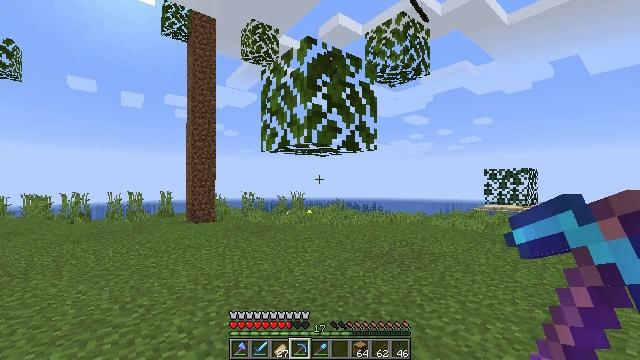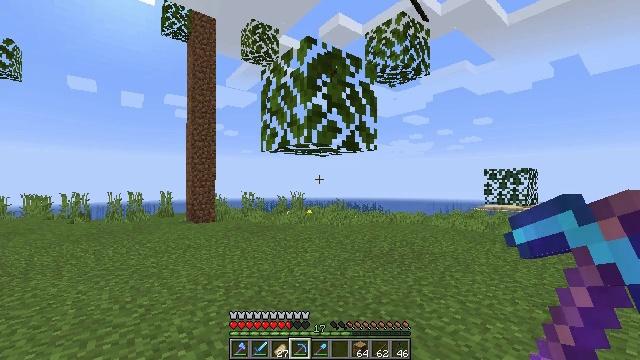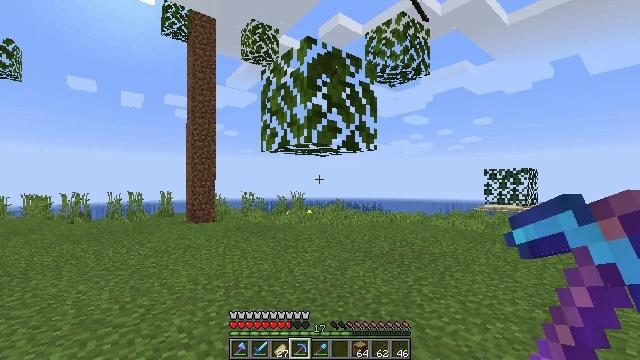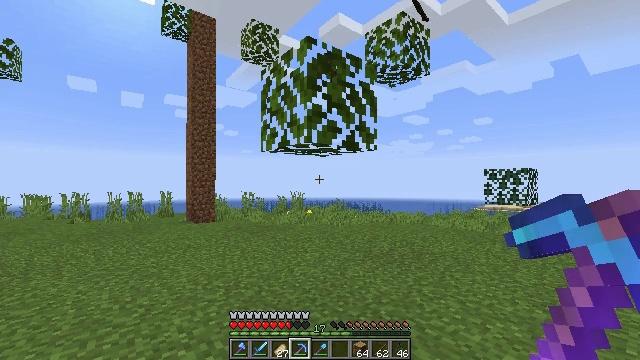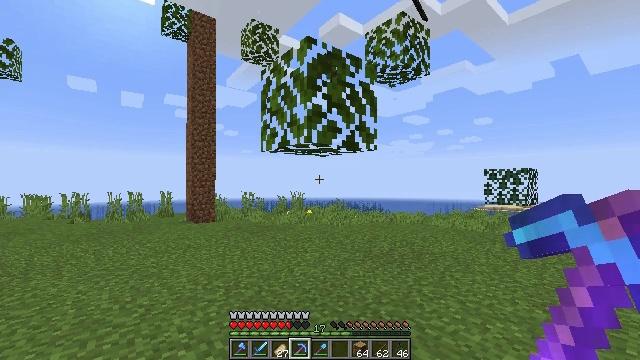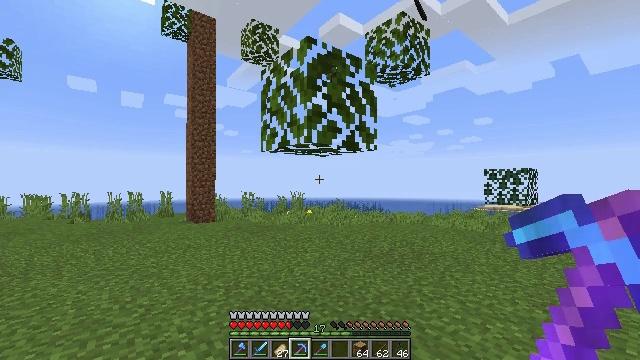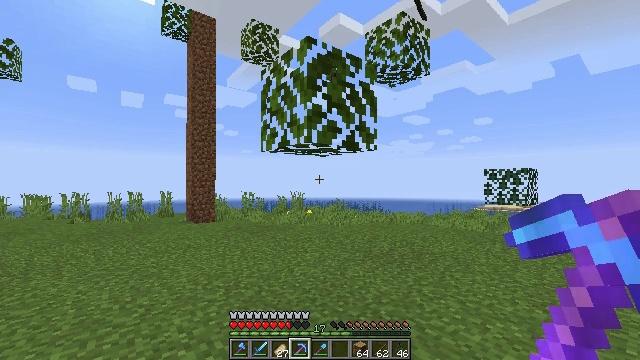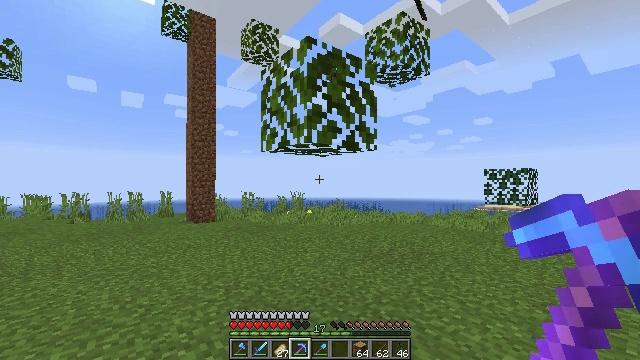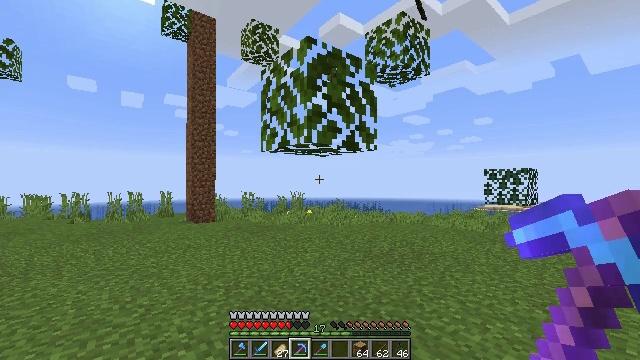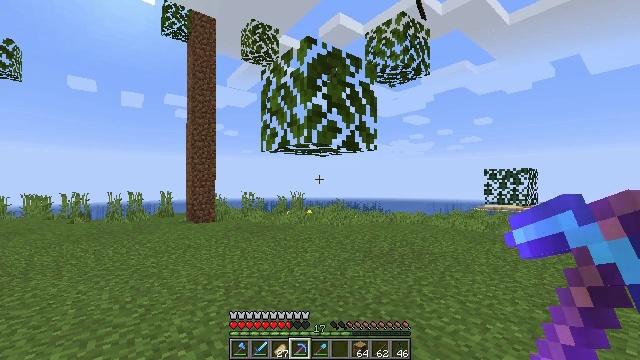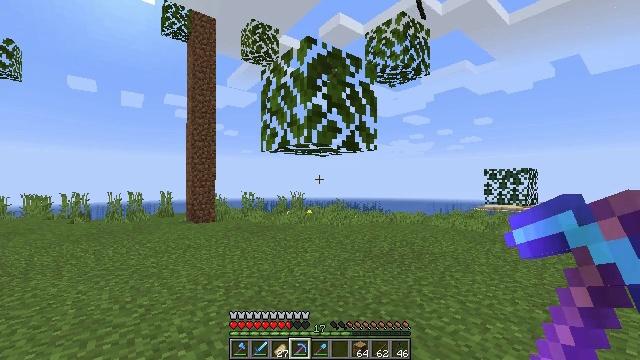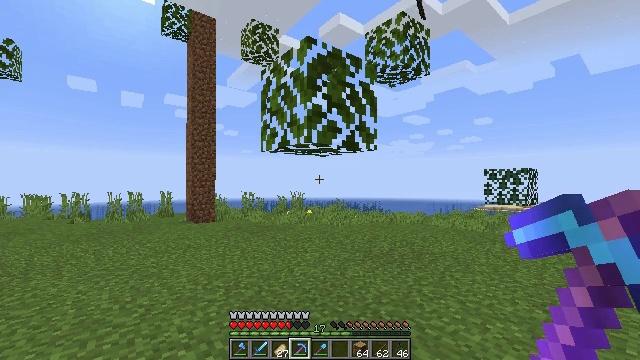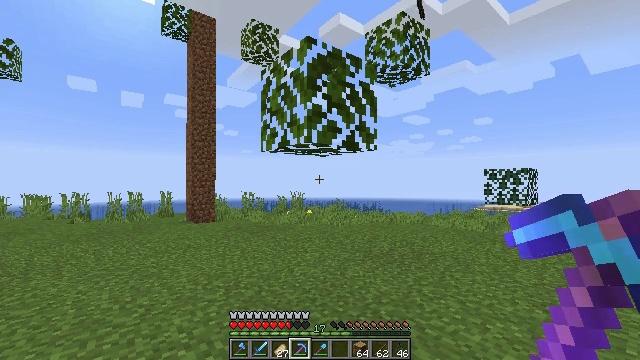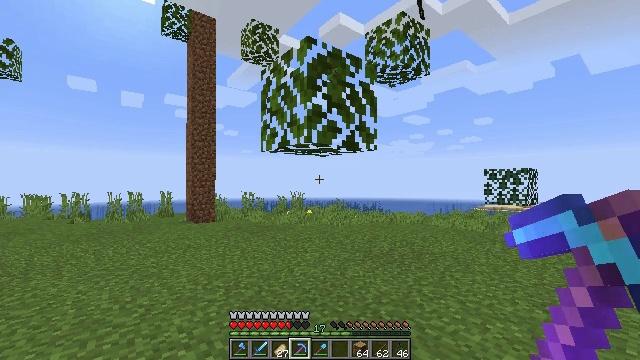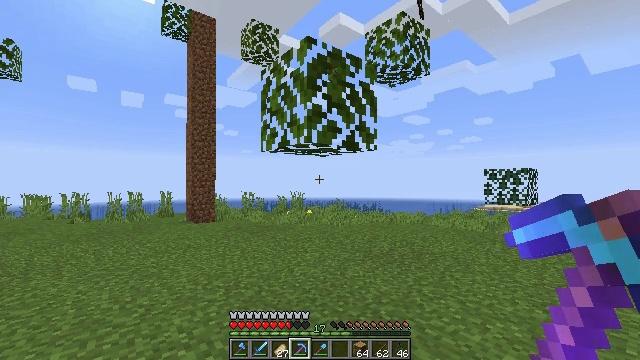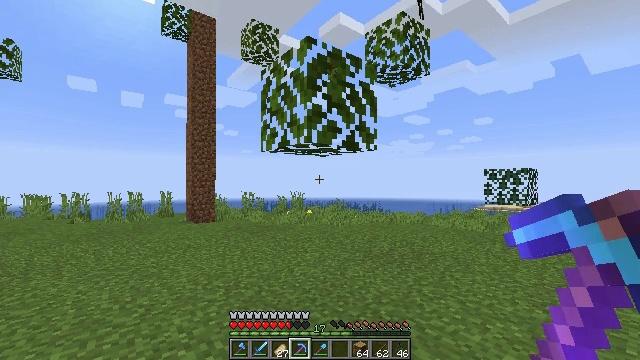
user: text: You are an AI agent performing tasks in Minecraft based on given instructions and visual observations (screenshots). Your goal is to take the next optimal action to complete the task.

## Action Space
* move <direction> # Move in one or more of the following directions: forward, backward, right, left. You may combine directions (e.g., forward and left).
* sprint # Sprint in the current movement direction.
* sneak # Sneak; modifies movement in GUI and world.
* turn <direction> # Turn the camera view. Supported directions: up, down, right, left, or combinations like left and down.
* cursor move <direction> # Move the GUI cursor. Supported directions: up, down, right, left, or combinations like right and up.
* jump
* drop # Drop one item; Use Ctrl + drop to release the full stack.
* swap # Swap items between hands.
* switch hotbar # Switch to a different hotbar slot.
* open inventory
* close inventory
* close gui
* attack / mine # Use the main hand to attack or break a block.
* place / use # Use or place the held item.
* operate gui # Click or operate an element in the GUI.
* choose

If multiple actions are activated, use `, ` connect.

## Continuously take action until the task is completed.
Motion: motion action
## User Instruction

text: Gather oak leaves by attacking.
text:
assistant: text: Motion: no_op
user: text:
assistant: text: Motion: no_op
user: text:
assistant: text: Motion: no_op
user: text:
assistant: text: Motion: no_op
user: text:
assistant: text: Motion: no_op
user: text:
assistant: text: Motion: no_op
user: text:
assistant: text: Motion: no_op
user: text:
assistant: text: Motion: no_op
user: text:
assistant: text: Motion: no_op
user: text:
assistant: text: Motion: no_op
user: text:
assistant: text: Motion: no_op
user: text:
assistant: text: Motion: no_op
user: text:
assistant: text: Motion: no_op
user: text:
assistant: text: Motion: no_op
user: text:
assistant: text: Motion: no_op
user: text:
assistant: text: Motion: no_op
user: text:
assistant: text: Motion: no_op
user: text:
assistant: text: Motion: no_op
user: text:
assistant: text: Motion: no_op
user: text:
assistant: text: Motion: no_op
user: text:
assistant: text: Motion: no_op
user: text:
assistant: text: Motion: no_op
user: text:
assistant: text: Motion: no_op
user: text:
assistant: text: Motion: no_op
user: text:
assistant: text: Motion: no_op
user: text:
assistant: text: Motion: no_op
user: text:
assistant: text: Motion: no_op
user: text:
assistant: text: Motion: no_op
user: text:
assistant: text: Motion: no_op
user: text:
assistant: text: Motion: no_op